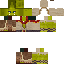
A female zombie skin with pale skin, wearing brown helmet dressed in a green robe top and brown pants, featuring a fangs.